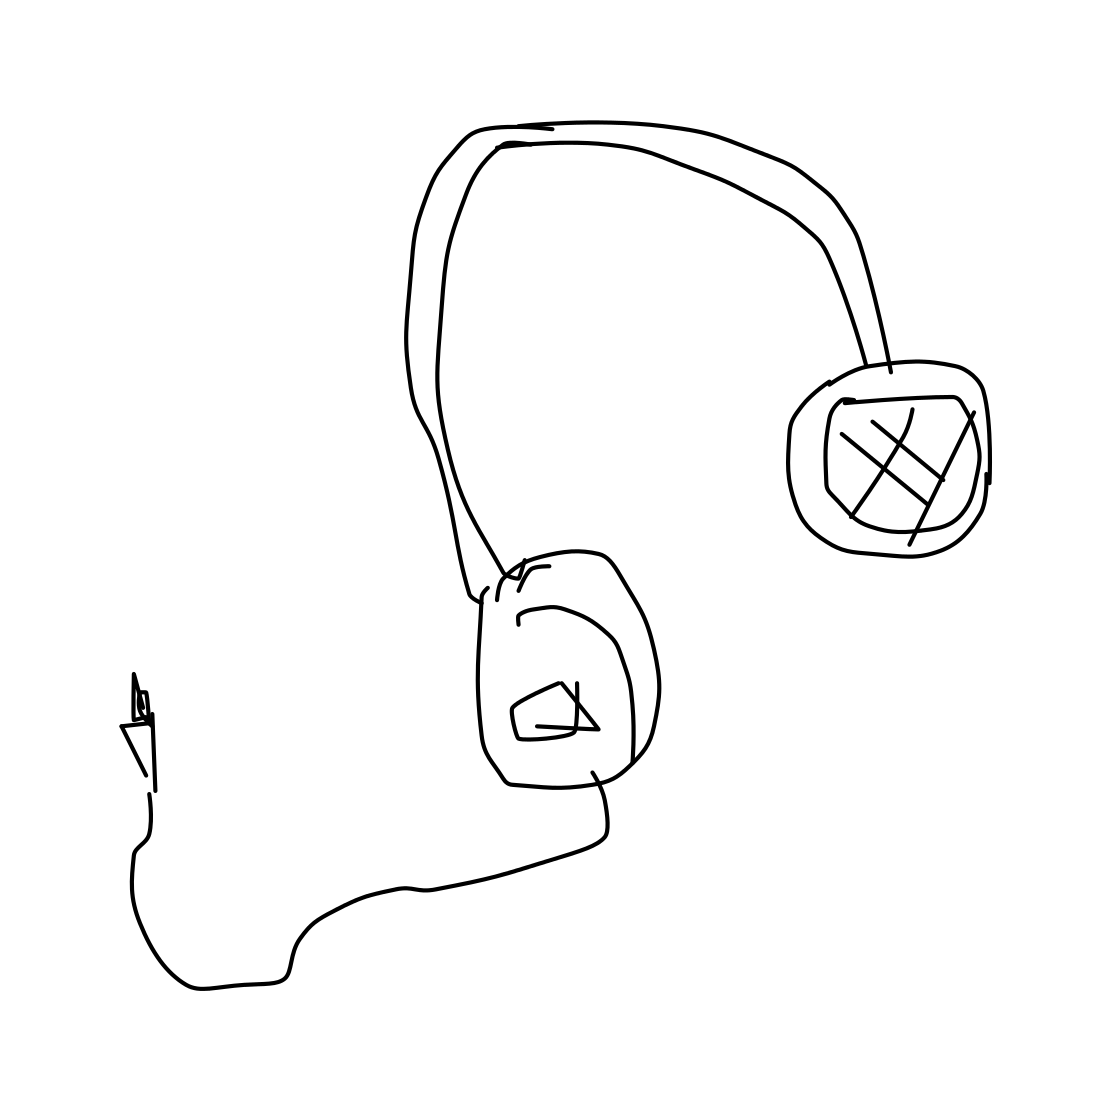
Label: head-phones